Question: I have problem with responsive design. I try to display text over the box in image, but when I resize browser text is outside the box.
My picture:

'''
.row6 {
background: none;
width: 100%;
height: 130px;
border: 0px salmon dotted;
font: bold 1.7vw arial, sans-serif;
margin: 20px auto;
}
.row6 > div {
position: relative;
top: 8px;
width: 100%;
height: 100%;
margin: 0 auto;
background: url(images/background.png) no-repeat;
background-size: 100%
}
#dd7 {
margin-left:44.7%;
width:45px;
text-align:center;
padding-top:0.7%
}
'''
HTML code:
'''
<div class="row6">
<div>
<div>
<div id="dd7">TEXT</div>
</div>
</div>
</div>
'''
What I should do to have text always in right place over image?
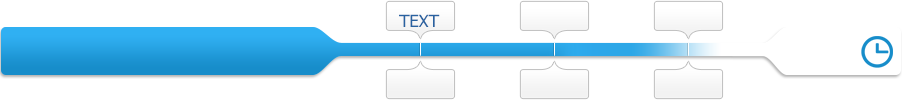
Answer: Try this <URL>
'''
.row6 {
background: none;
width: 100%;
height: 130px;
border: 0px salmon dotted;
font: bold 1.7vw arial, sans-serif;
margin: 20px auto;
}
.row6 > .bgImage {
width: 100%;
height: 100%;
margin: 0 auto;
background: url(http://i.stack.imgur.com/amwBH.png) no-repeat;
background-size: 100%
}
#dd7 {
margin-left:44.7%;
margin-top: 1.2%;
float: left;
}
'''